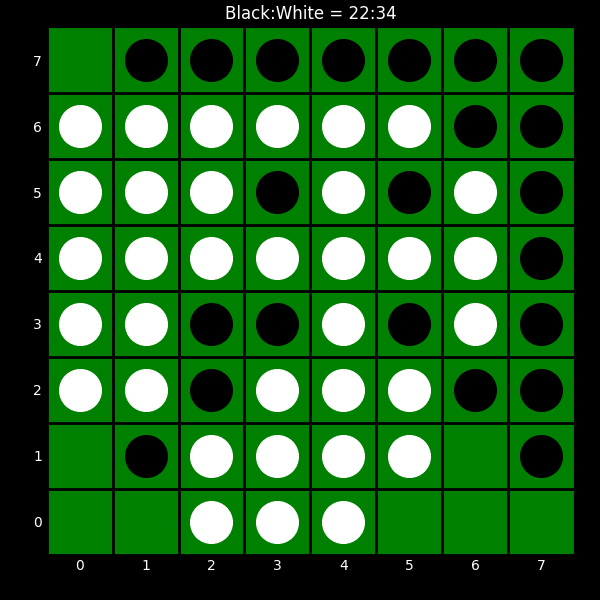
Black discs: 22
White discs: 34